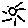
Label: sun